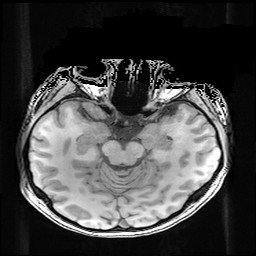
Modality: T1w
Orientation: coronal
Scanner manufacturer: ge
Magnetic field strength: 3 T
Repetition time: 0.009184 s
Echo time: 0.00368 s